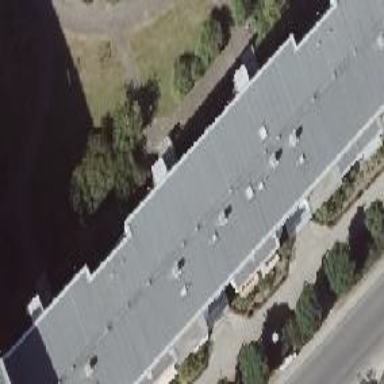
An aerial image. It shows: Apartment building with flat roof.